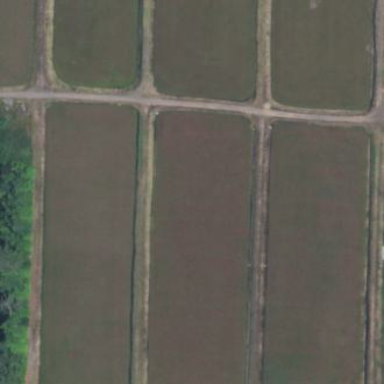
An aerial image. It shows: Cranberry bog area used for farmland.